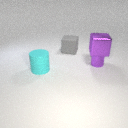
small purple metal cylinder to the right of large gray rubber cube